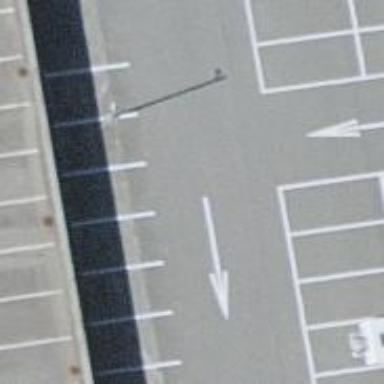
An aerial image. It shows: Asphalt parking aisle along service road.